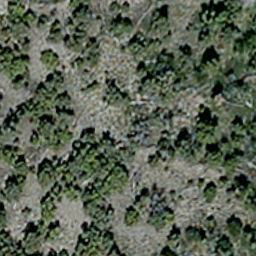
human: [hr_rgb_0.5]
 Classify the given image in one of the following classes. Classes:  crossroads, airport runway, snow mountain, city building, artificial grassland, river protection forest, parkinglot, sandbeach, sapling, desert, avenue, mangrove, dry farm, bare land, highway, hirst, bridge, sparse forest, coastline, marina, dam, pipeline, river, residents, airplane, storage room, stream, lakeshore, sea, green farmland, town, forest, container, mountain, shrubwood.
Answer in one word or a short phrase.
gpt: sparse forest